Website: apple
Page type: account-selection
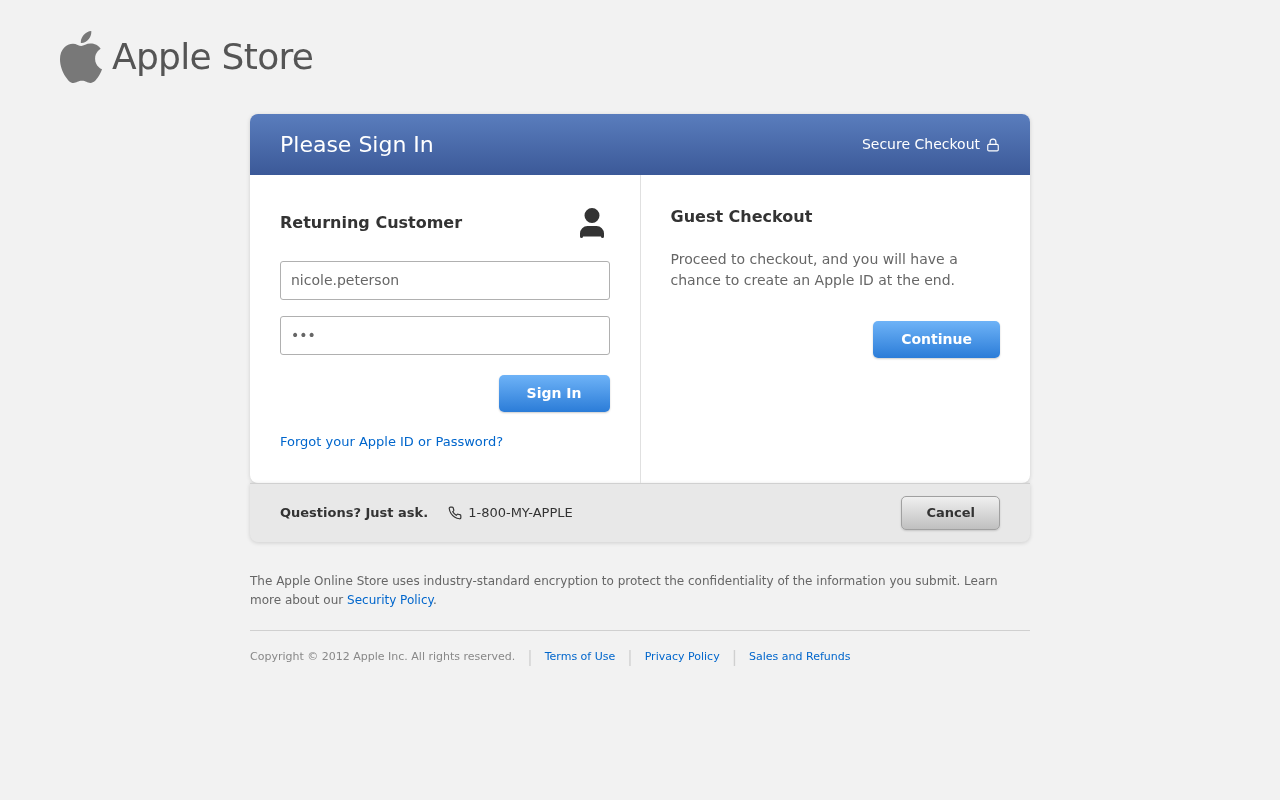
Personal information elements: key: PII_LOGIN_USERNAME
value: nicole.peterson